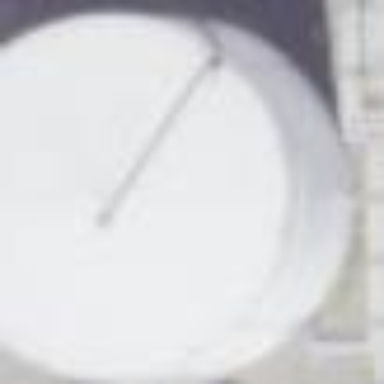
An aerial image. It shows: Storage tank which is man-made and housed in building.